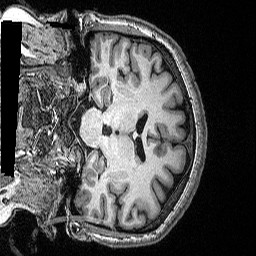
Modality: T1w
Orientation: coronal
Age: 25
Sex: female
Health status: healthy
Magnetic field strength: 3 T
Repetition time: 2.53 s
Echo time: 0.00331 s